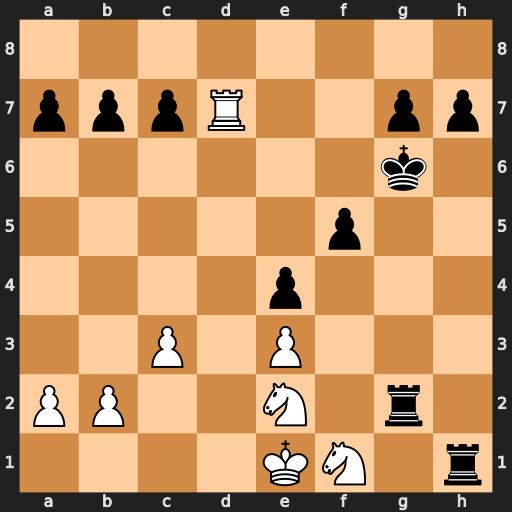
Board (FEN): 8/pppR2pp/6k1/5p2/4p3/2P1P3/PP2N1r1/4KN1r
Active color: w
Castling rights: -
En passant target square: -
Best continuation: Nf4+ Kf6 Nxg2